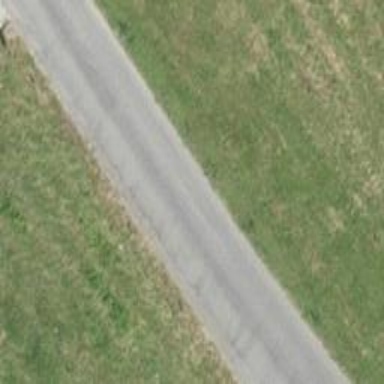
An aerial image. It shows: Unclassified road with asphalt surface.